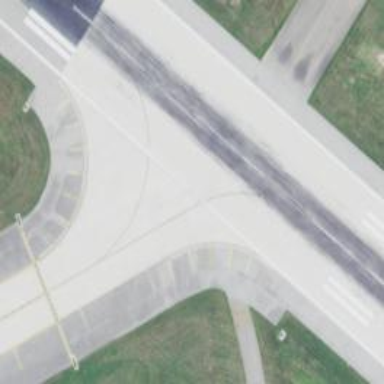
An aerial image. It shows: View of taxiway at the airport.